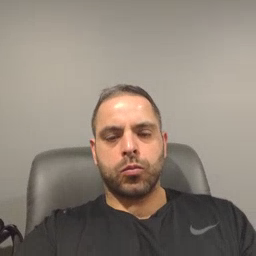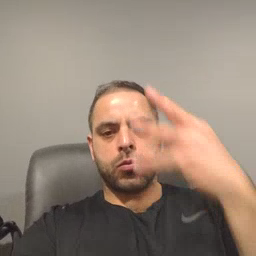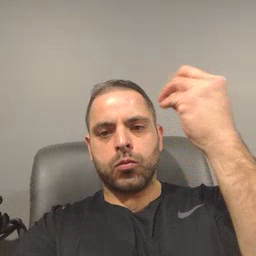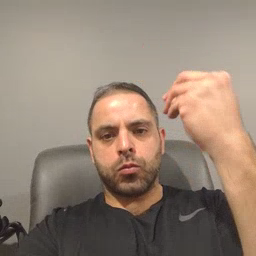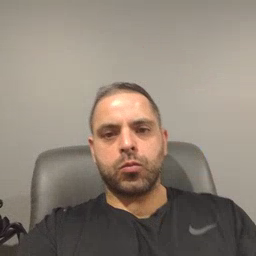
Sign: outside